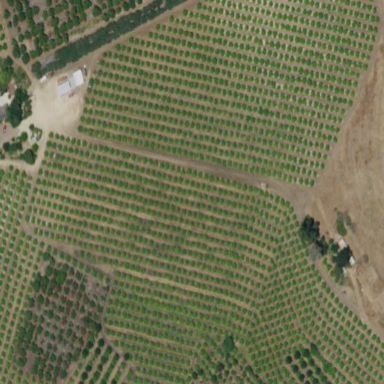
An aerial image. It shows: Orchard.